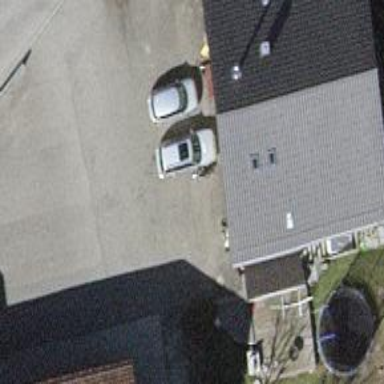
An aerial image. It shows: Building with gabled roof.